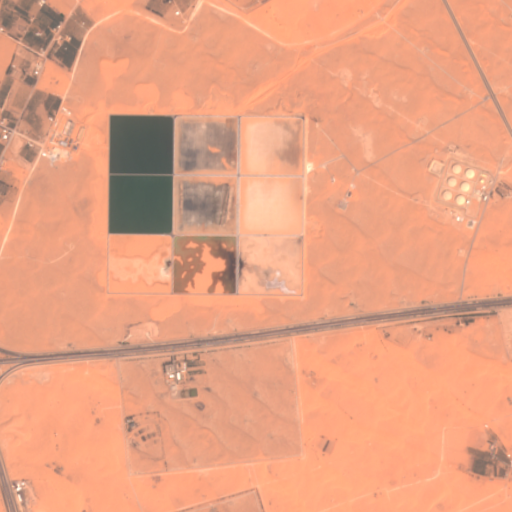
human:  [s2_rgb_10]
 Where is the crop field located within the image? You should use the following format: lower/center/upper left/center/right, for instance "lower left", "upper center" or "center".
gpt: The crop field is located in the lower right of the image.
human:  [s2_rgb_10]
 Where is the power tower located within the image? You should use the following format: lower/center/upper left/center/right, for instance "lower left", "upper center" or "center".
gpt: The power tower is located in the lower right of the image.
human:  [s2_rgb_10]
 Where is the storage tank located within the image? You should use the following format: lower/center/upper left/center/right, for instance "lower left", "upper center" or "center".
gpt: The storage tank is located in the upper right of the image.
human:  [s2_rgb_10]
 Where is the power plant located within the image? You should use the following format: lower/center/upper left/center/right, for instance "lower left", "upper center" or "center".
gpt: There is no power plant in the image.